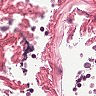
Metastatic tissue present: no